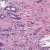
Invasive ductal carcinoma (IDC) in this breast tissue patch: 1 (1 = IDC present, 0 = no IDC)